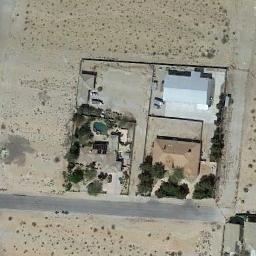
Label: sparse_residential